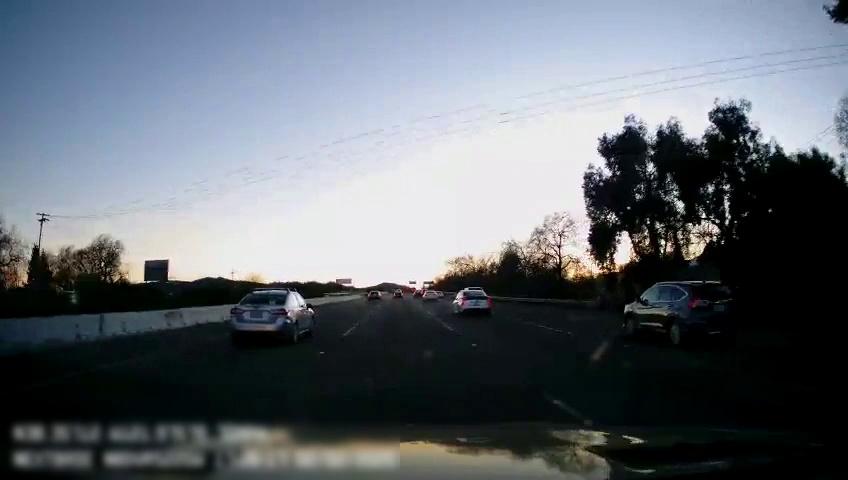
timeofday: Day
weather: Cloudy
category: Drivable Space
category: Vehicles | SUV
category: Vehicles | Car
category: Vehicles | Car
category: Vehicles | Van
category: Vehicles | Car
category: Vehicles | Car
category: Vehicles | Car
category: Lanes | Current Lane
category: Lanes | Current Lane
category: Lanes | Alternate Lane